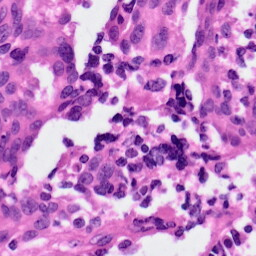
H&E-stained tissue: Ovarian